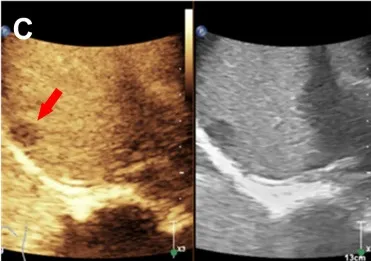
The slight low enhancement in the portal and parenchymal phases.
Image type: radiology (ultrasound)